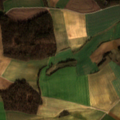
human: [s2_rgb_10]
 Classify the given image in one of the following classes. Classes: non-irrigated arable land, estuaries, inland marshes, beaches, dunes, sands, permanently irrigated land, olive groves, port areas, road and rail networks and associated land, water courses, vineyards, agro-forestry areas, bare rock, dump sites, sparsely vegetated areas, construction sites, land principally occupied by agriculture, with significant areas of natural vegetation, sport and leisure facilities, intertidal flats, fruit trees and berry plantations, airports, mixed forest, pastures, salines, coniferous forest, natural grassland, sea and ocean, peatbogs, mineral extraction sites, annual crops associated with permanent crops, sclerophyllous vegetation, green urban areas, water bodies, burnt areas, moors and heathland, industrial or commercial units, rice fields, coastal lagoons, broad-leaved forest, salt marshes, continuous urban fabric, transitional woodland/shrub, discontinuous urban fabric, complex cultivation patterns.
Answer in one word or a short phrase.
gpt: non-irrigated arable land, pastures, broad-leaved forest